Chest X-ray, PA view. Patient: 47 years old, sex M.
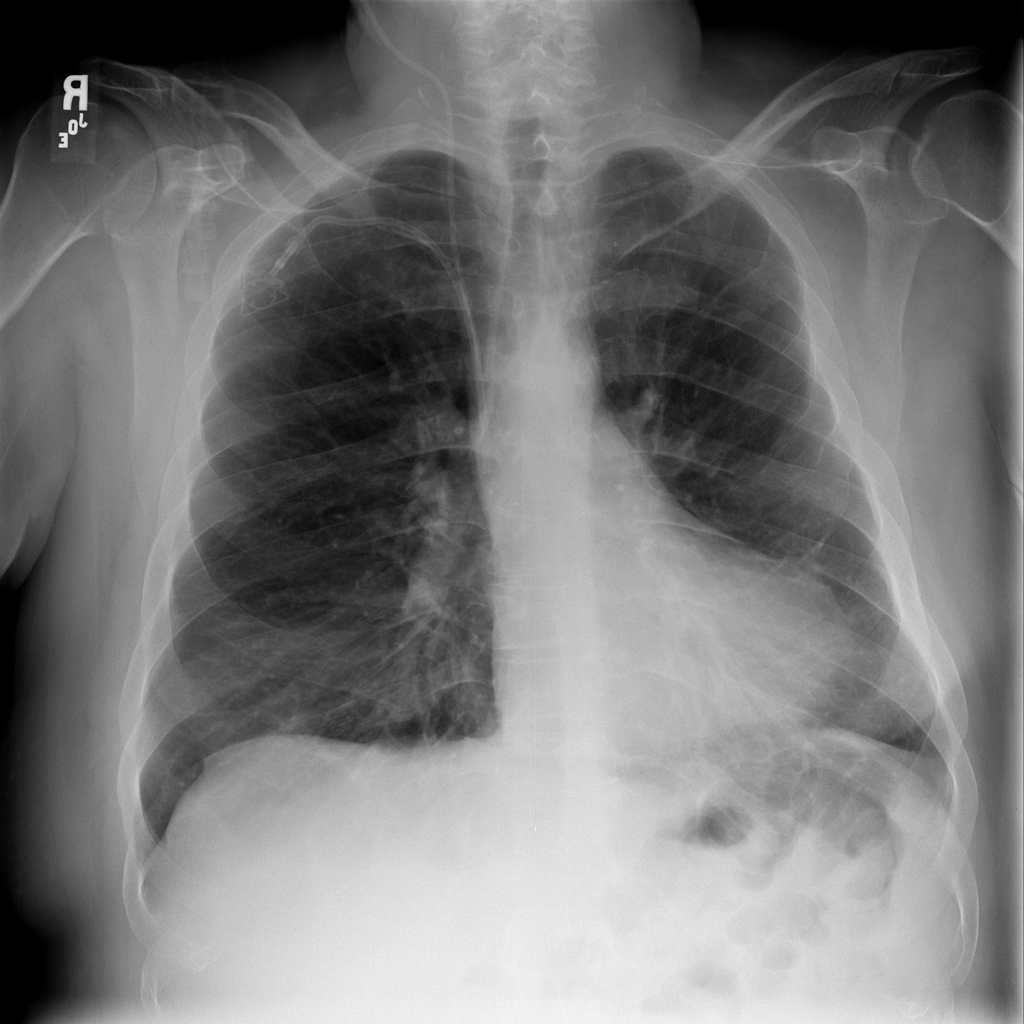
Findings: No Finding